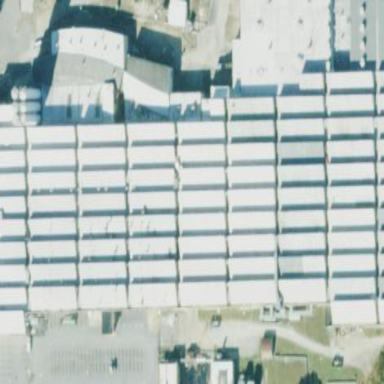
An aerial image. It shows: Warehouse building.